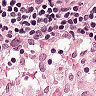
Metastatic tissue present: no